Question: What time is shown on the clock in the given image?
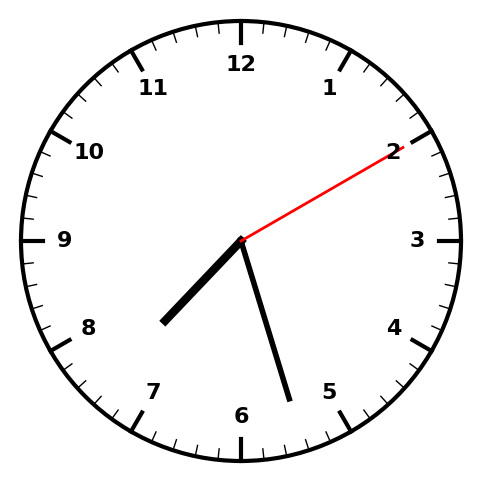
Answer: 07:27:10